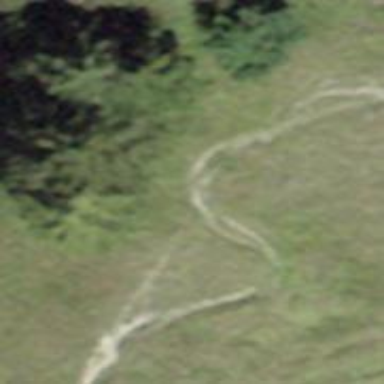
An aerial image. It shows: Path.